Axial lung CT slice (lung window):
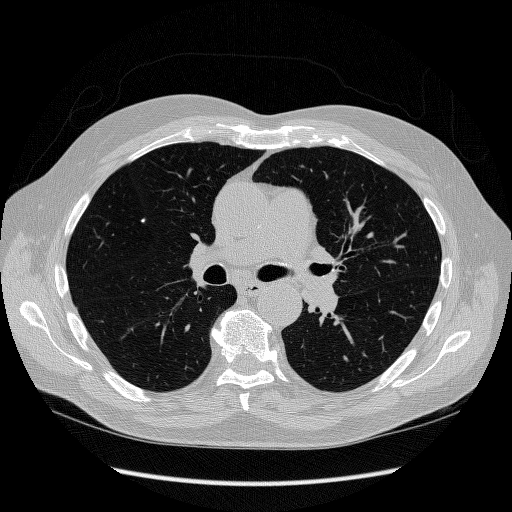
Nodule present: no